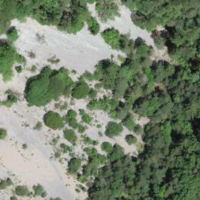
EUNIS habitat code: 44
Species observed at this site:
Ophrys insectifera
Plantago lanceolata